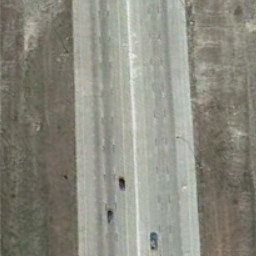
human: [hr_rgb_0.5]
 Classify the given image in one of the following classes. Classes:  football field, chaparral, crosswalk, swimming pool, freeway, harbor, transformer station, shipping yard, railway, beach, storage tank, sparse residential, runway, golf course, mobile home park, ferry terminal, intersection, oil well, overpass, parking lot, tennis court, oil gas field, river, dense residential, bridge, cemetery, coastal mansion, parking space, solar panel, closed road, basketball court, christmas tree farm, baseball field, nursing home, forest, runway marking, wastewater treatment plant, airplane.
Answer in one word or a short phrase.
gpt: freeway